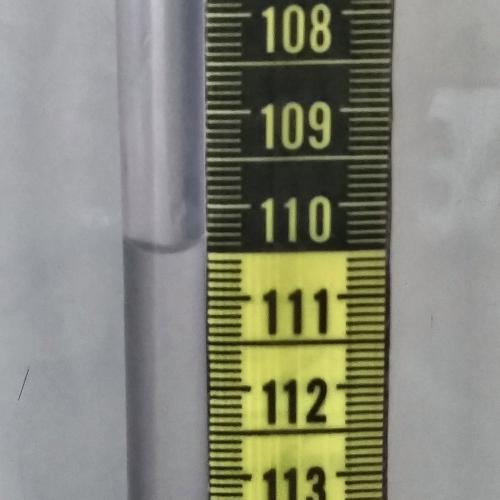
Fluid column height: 110.5 cm